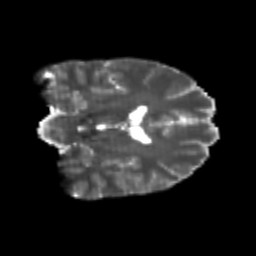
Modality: T2w
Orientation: coronal
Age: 22
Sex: male
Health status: healthy
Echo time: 0.074 s